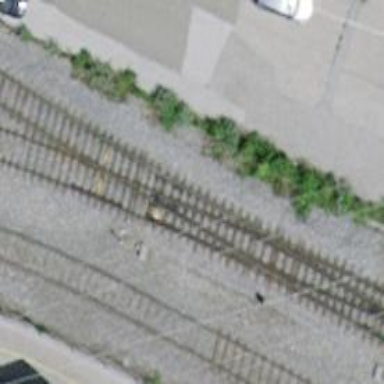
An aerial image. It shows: Railway switch.